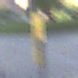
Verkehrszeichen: KennzeichnungspflichtigeFahrzeugeGefaehrlicheGueterOhnePfeilsymbol
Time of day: SunriseSunset
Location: Outdoor (Urban)
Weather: PartlyCloudy
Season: NotSpecified
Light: Natural